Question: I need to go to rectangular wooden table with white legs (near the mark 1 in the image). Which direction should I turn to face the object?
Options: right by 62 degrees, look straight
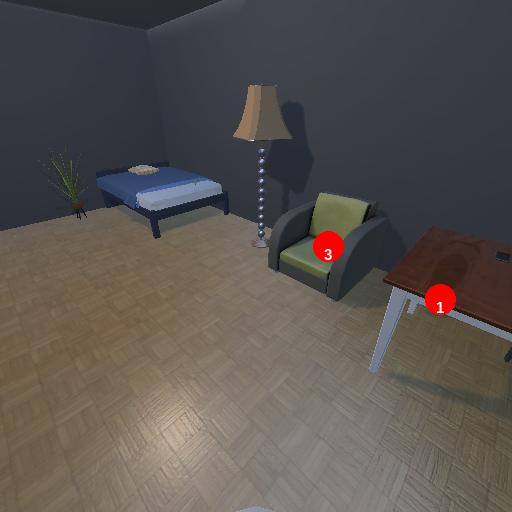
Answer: right by 62 degrees